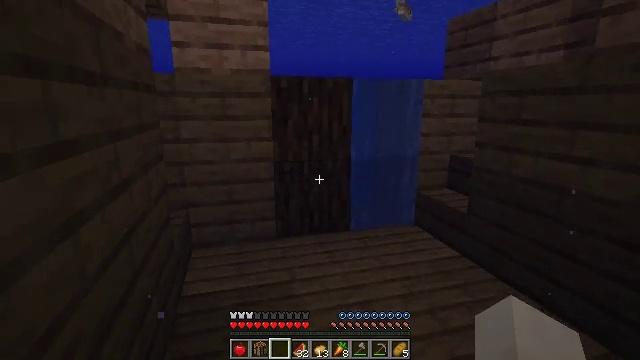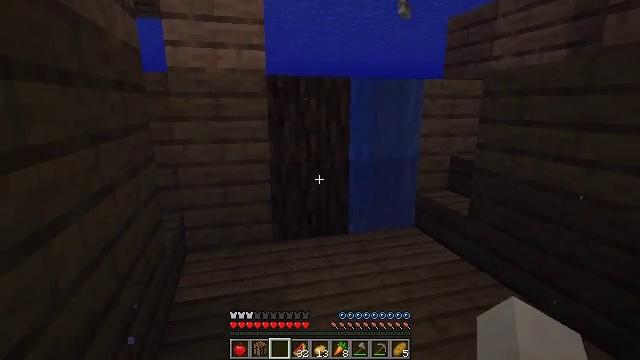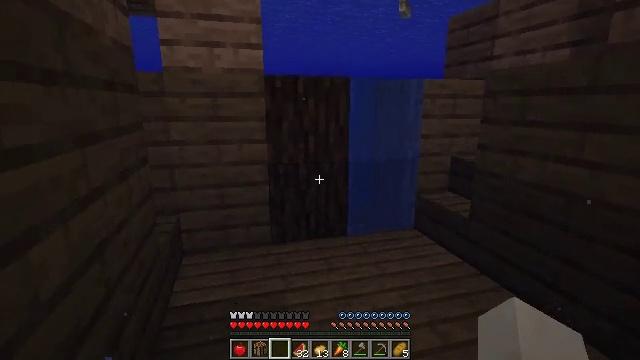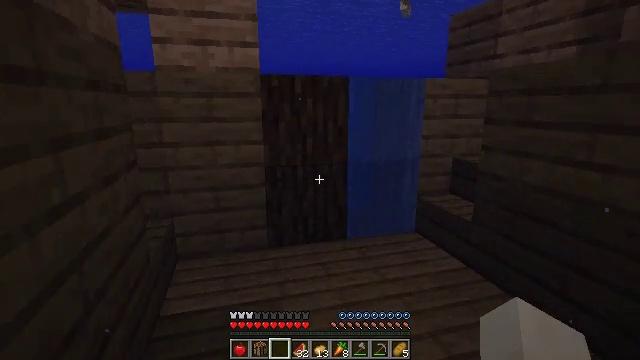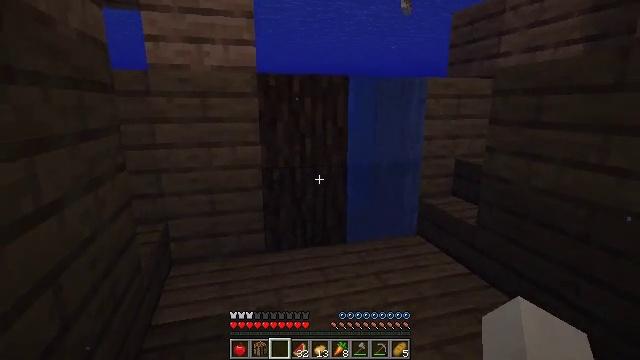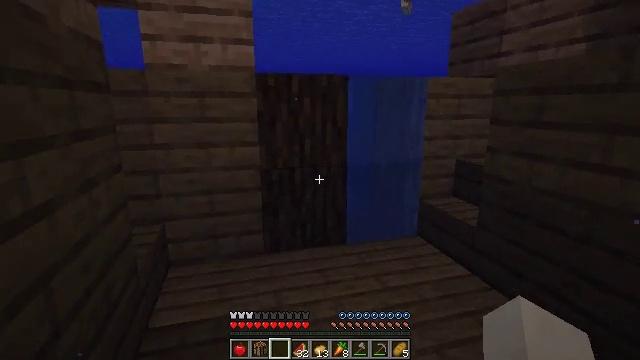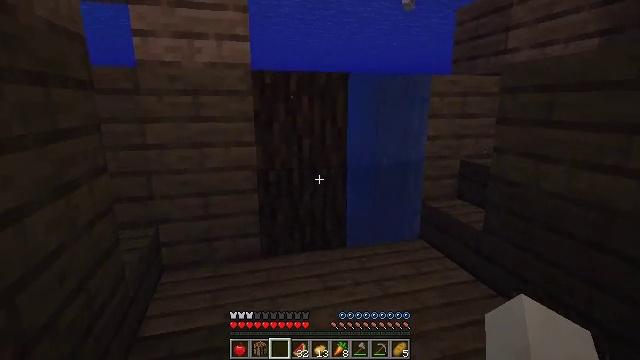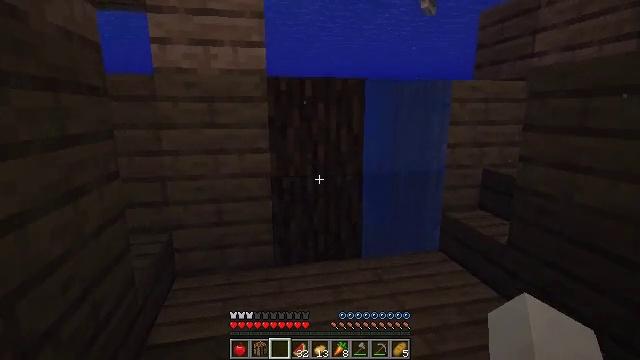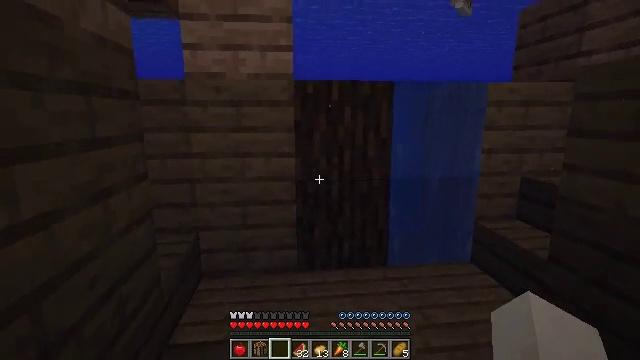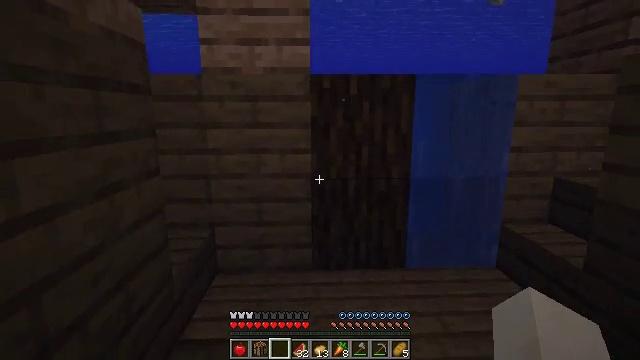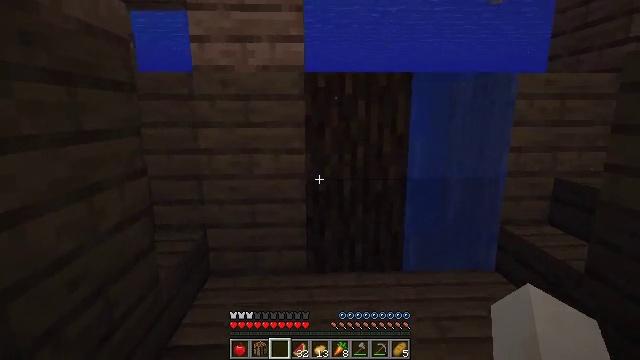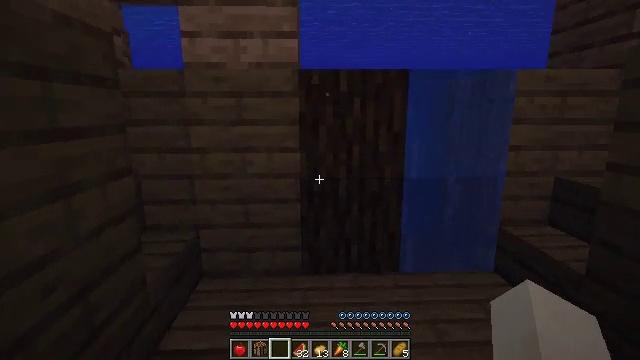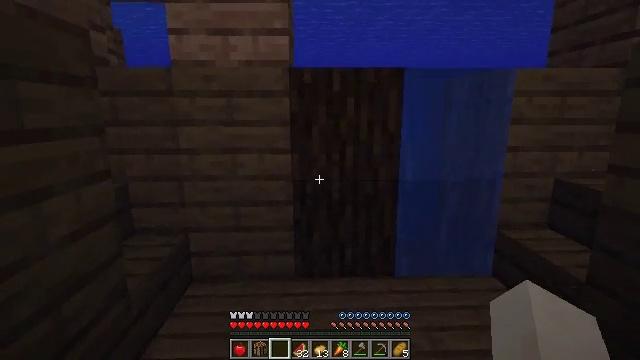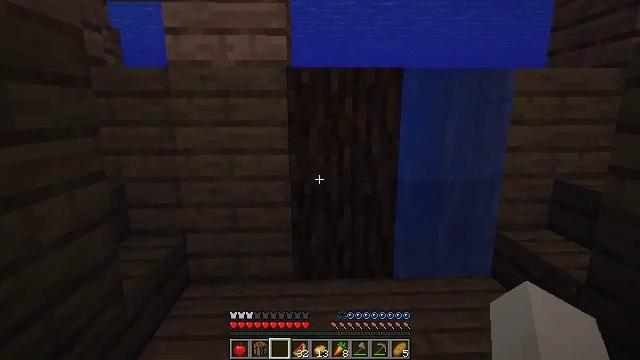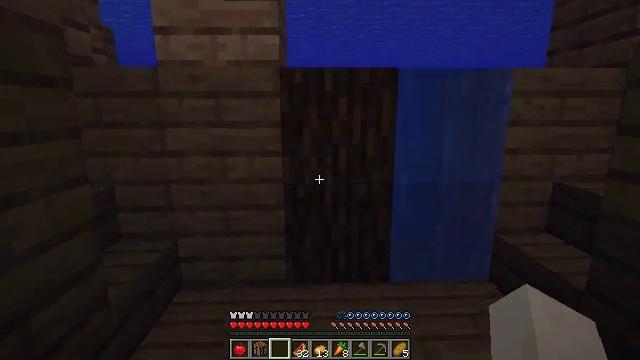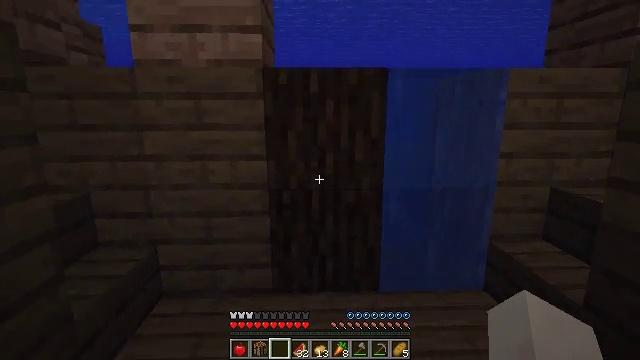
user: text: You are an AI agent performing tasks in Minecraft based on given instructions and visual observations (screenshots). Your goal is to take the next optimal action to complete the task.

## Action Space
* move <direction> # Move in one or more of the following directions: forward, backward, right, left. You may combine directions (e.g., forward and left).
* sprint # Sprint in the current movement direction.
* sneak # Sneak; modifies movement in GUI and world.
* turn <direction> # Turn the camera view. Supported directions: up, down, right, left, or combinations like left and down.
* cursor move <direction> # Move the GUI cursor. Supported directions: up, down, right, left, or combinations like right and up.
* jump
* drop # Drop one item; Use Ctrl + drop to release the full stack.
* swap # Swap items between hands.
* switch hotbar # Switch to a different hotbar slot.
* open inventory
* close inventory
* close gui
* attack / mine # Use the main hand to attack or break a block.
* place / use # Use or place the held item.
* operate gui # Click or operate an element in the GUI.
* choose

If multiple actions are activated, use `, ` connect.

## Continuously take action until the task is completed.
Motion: motion action
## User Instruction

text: Attack the acacia fence to break it.
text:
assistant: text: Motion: move forward
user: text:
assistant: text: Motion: move forward
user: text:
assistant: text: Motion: move forward
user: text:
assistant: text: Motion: move forward
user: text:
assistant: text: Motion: move forward and move right
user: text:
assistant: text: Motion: move forward and move right
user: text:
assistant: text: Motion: move forward and move right, turn left and up
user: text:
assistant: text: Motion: move forward and move right, turn left
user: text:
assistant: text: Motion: move forward and move right, turn left
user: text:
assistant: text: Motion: move forward
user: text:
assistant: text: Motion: move forward and move right
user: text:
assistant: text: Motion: move forward and move right
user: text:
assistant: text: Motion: move forward and move right
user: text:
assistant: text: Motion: move forward and move right
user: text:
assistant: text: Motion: move forward and move right
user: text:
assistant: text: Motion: move forward and move right
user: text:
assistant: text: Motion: move forward and move right
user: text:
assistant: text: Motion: move forward and move right
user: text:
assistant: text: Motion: move forward and move right
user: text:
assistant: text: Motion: move forward
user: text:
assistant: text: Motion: move forward
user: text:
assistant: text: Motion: move forward and move right
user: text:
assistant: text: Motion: move forward and move right
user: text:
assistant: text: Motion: move forward and move right
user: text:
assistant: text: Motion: move forward and move right
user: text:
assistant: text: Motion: move forward and move right
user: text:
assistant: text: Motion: move forward
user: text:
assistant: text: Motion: move forward
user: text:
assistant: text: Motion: move forward
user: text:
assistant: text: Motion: move forward